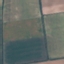
Land use / land cover class: AnnualCrop